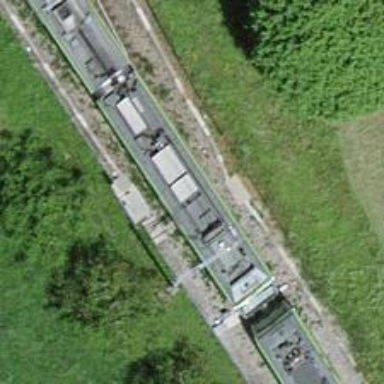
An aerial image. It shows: Railway switch.